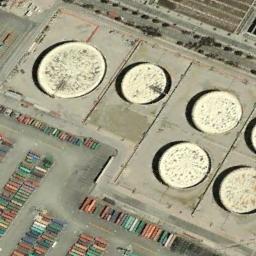
Label: storage tanks